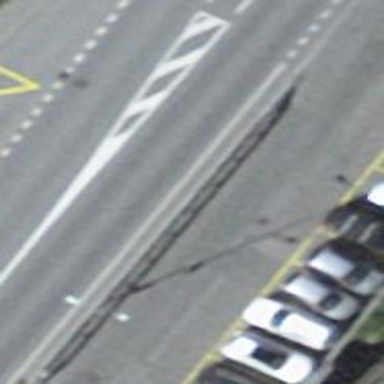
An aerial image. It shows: Bus stop with platform for public transport.